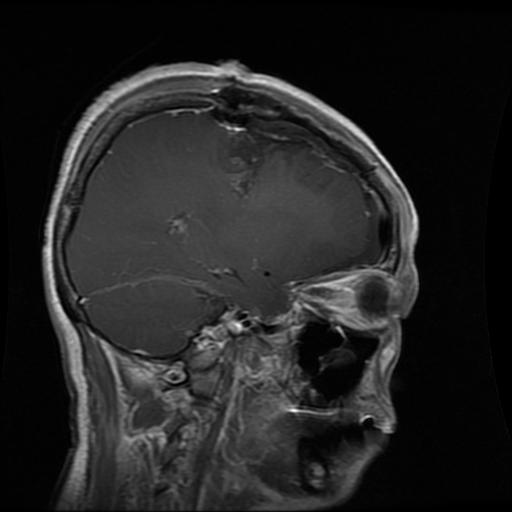
Label: glioma